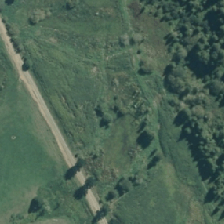
Land cover: lake_pond